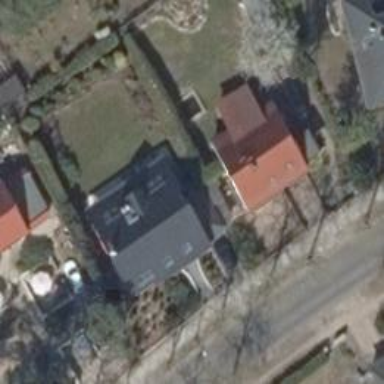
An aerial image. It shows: Detached building with gabled roof.